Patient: sex M, age 55
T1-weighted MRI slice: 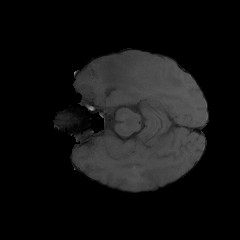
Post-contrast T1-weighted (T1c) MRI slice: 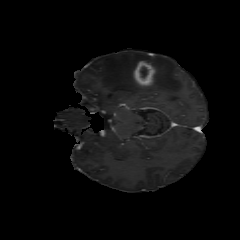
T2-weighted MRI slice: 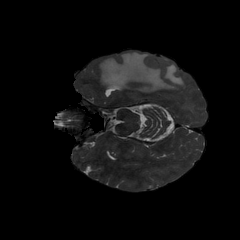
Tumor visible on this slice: yes
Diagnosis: Glioblastoma, IDH-wildtype
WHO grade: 4